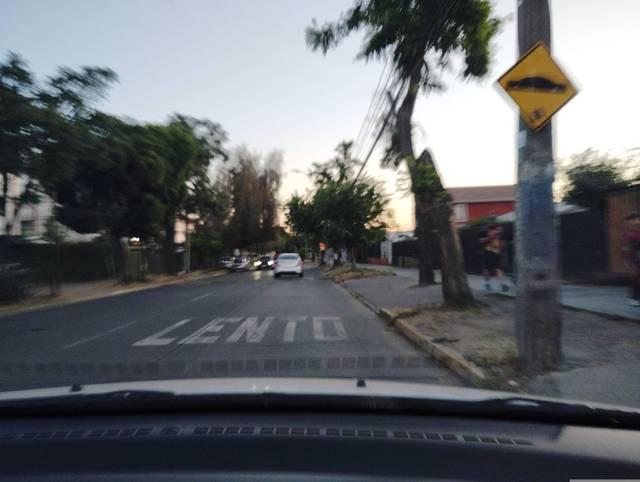
Region: Chile
Coordinates: -33.47, -70.582